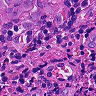
Metastatic tissue present: yes